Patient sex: M
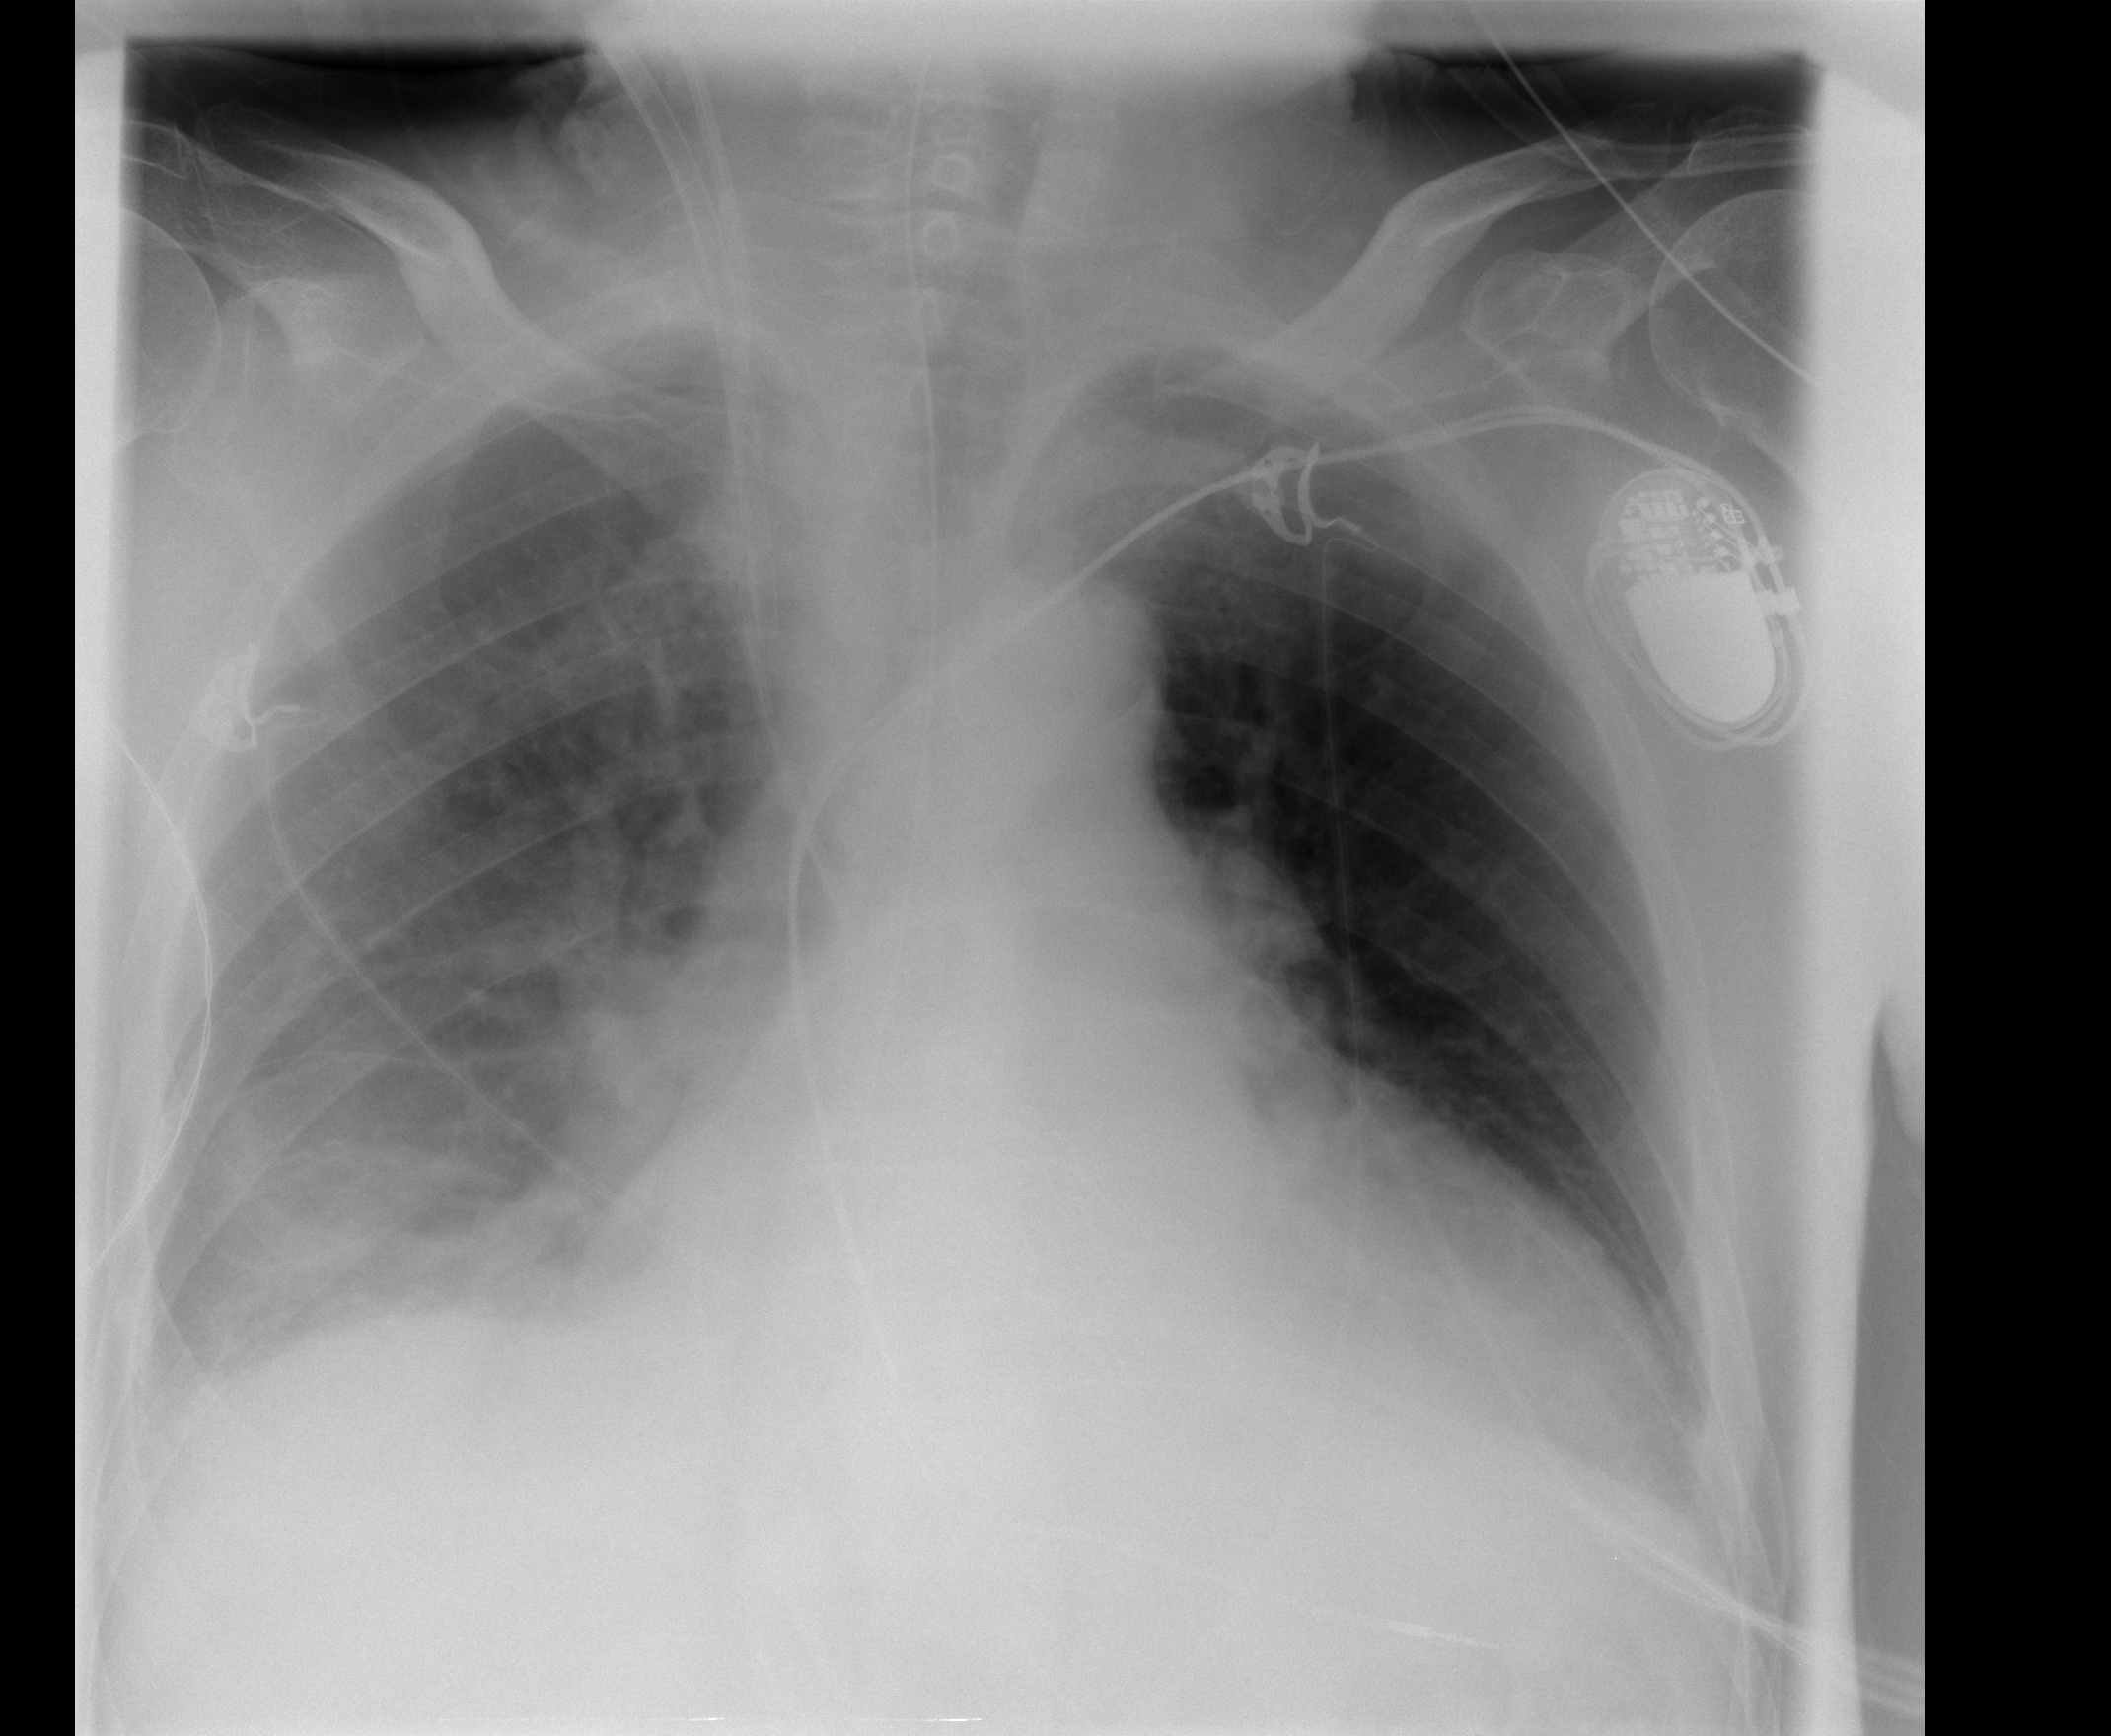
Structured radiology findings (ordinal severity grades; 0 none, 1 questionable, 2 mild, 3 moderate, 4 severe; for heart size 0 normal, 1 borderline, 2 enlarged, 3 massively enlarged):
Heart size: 2
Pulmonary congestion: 0
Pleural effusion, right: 2
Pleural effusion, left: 0
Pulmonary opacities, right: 0
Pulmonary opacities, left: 0
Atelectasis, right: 2
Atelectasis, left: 0